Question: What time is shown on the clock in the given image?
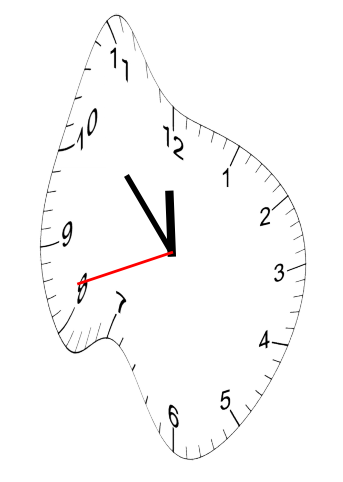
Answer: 11:52:42